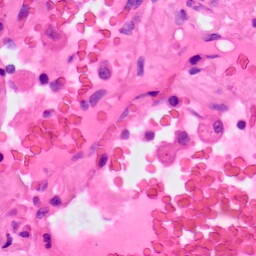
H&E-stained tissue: Lung